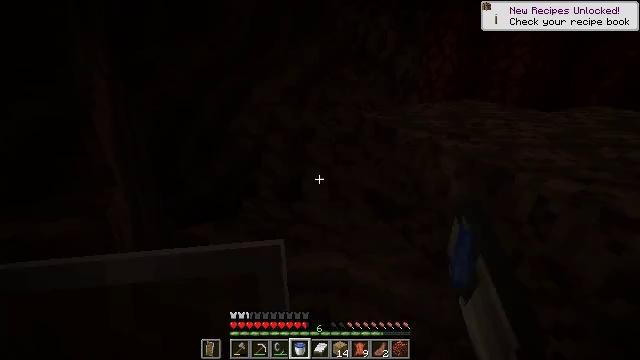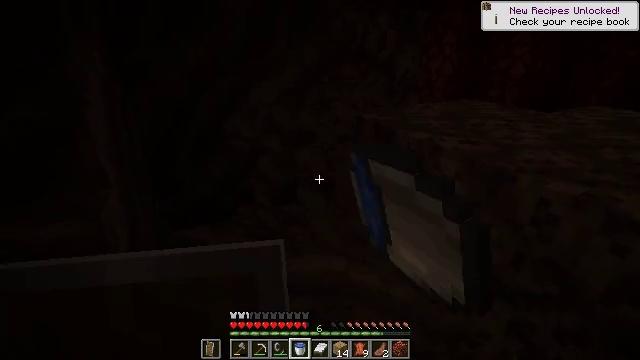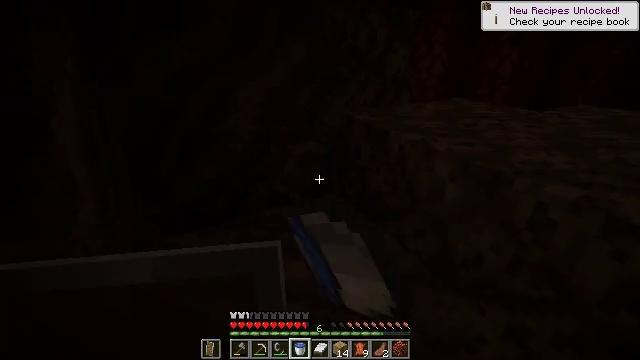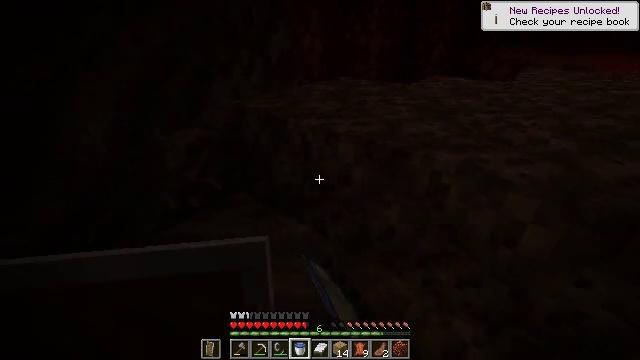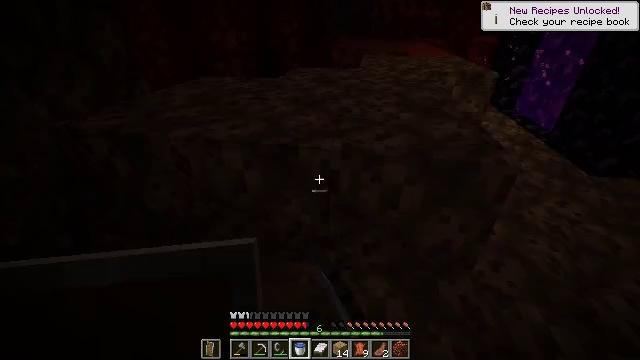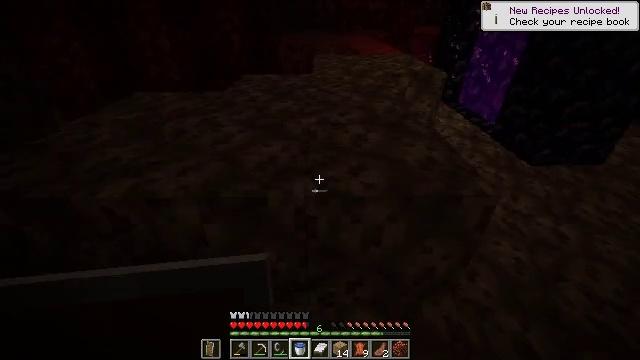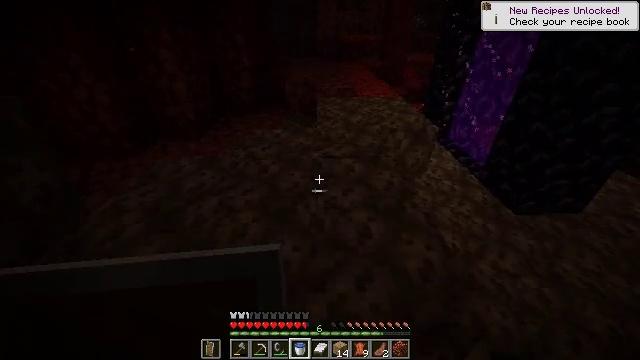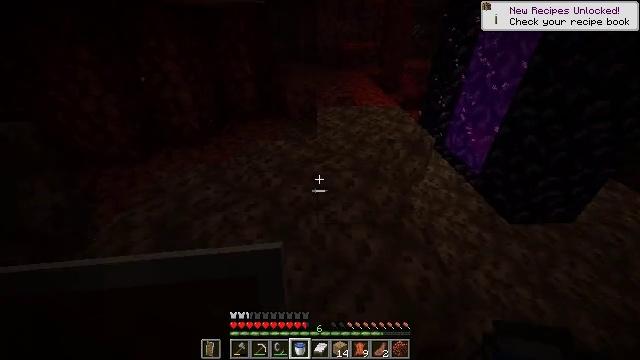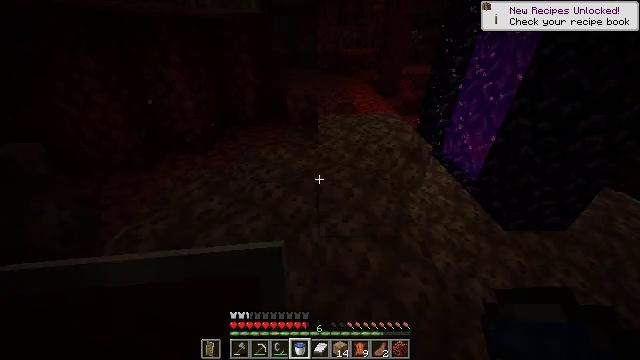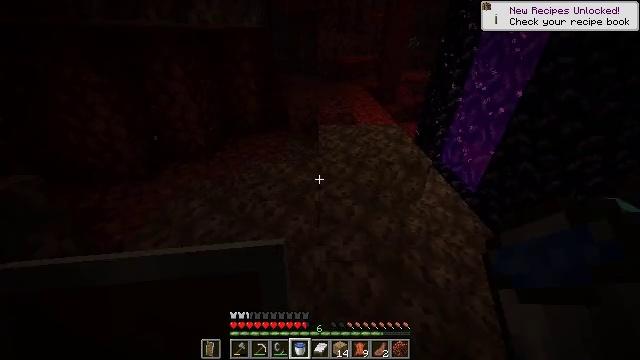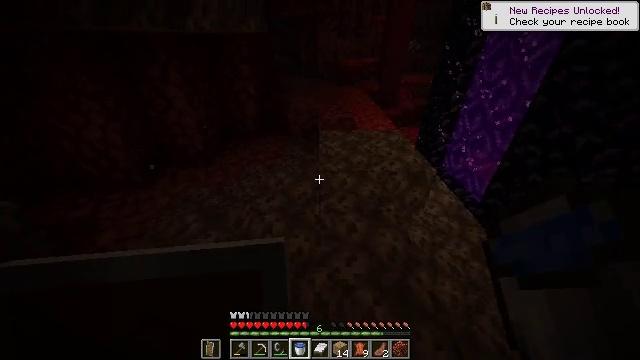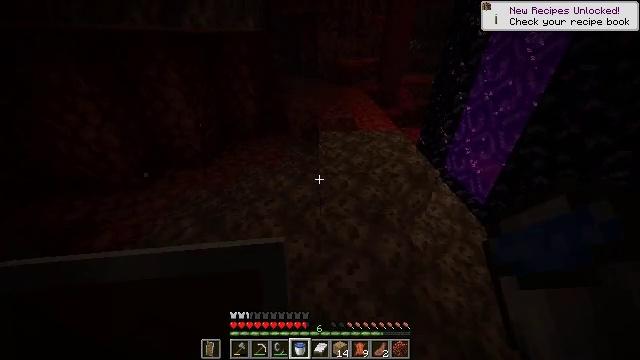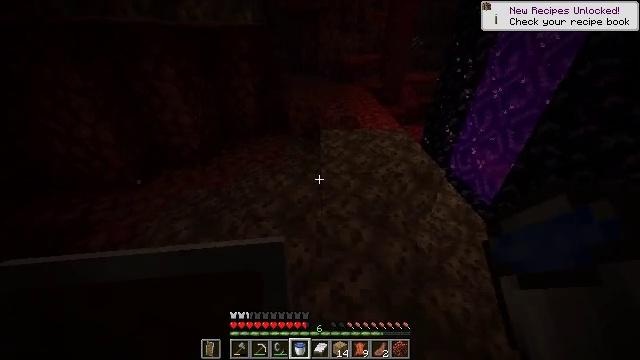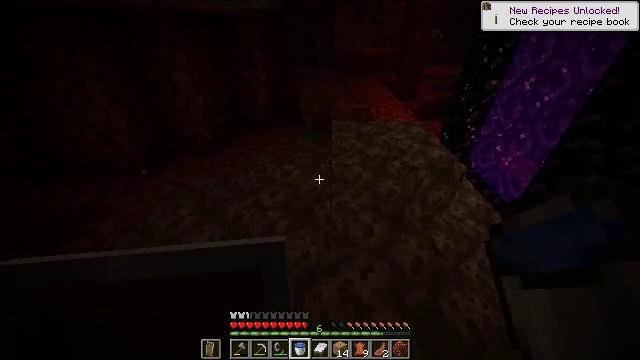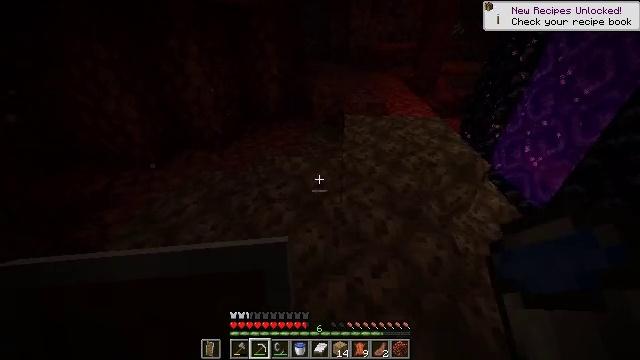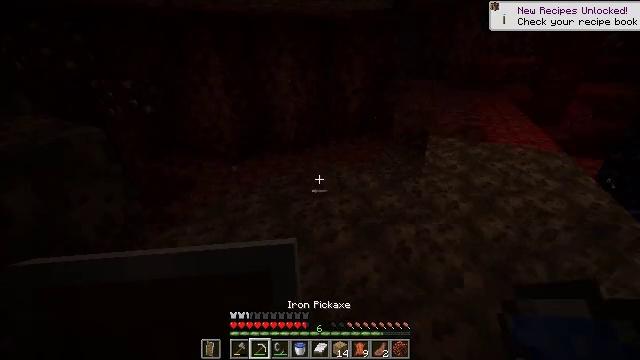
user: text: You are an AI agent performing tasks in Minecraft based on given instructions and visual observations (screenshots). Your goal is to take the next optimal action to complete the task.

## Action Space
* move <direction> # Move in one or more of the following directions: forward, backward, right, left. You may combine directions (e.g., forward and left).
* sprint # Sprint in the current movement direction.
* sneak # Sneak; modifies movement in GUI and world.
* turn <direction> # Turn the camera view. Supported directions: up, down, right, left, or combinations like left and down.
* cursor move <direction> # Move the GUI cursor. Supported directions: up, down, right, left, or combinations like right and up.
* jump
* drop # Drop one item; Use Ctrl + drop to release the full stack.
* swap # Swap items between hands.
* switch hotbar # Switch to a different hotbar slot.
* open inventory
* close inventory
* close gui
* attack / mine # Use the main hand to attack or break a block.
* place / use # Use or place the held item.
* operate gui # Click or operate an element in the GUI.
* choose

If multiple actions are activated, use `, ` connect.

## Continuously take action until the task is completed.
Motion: motion action
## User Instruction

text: Extract nether gold ore from the Netherrack.
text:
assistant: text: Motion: move forward, attack / mine
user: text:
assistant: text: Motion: move forward, turn right, attack / mine
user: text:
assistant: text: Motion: move forward, turn right and down, attack / mine
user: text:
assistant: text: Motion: move forward, turn right
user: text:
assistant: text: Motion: move forward, sprint, turn right and down, jump
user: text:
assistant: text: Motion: move forward, sprint, jump
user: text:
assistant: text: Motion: move forward, sprint, jump
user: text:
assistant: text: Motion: move forward, sprint, jump
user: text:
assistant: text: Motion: move forward, sprint, jump
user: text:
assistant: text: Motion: move forward
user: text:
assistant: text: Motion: move forward
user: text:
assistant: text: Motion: move forward
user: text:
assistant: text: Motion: turn left
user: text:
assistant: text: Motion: turn left, switch to hotbar 1, 2
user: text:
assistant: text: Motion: turn left and up, switch to hotbar 1, 2
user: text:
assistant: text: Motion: turn left and up
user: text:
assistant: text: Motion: turn left
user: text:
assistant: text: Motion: turn left and up
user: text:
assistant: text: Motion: turn left
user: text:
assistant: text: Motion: no_op
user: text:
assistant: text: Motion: move forward
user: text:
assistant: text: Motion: move forward
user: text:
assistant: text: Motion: move forward
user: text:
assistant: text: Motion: move forward and move right
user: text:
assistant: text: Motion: move forward and move right
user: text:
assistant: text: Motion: move forward and move right, turn left and up
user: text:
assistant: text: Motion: move forward and move right, turn left
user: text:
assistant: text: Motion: move forward and move right, turn left and up
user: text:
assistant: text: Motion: move forward and move right, turn left and up
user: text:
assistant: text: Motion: move forward and move right, turn left